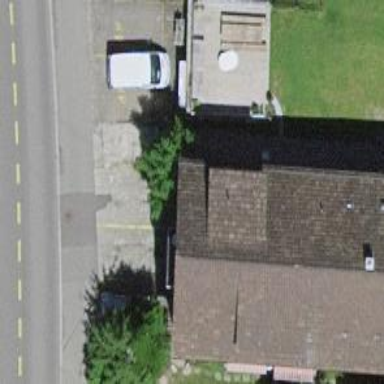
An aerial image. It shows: Residential building.